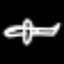
Label: airplane